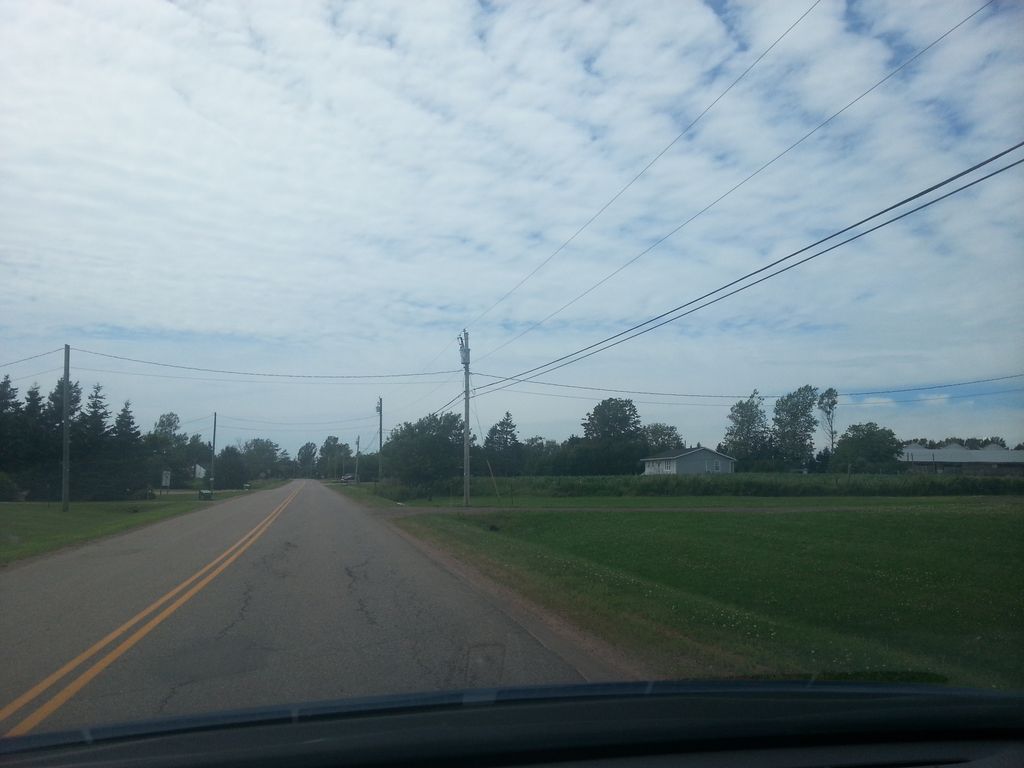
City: charlottetown